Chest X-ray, PA view. Patient: 52 years old, sex F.
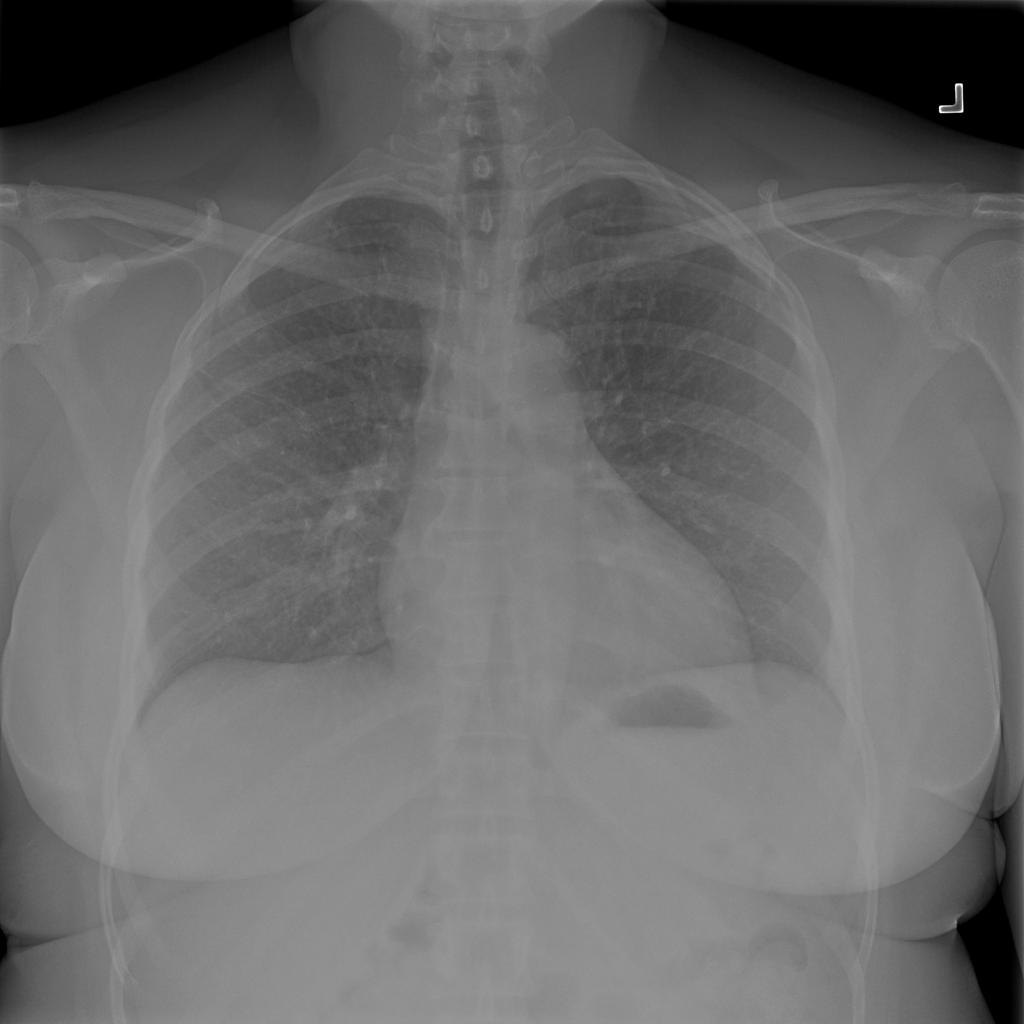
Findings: No Finding